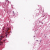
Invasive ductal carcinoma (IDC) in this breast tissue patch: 0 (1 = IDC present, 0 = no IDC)